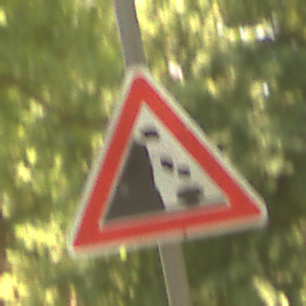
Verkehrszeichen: SteinschlagLinks
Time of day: Midday
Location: Outdoor (Nature)
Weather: PartlyCloudy
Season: NotSpecified
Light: Natural